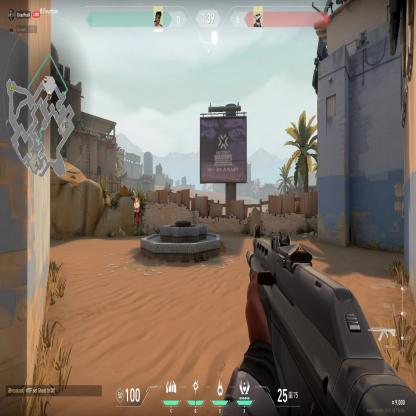
Label: enemy